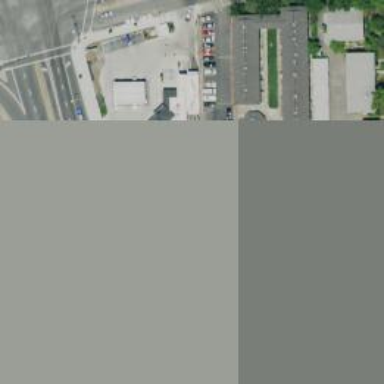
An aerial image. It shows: Commercial area.